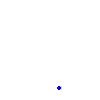
Particle: proton